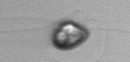
Label: flagellate_morphotype1